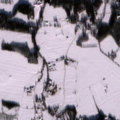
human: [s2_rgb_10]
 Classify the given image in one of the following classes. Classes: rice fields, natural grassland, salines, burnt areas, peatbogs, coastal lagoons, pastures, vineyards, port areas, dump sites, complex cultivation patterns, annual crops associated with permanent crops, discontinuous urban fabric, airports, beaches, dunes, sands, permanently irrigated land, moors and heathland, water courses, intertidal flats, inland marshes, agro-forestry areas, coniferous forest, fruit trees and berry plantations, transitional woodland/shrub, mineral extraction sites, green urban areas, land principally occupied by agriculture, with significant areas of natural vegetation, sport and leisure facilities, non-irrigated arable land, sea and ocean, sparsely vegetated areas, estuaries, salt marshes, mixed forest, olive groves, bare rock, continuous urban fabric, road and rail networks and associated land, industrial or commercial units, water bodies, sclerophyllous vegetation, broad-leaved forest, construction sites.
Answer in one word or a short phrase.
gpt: non-irrigated arable land, land principally occupied by agriculture, with significant areas of natural vegetation, coniferous forest